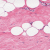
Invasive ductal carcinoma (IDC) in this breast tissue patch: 0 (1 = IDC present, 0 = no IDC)